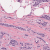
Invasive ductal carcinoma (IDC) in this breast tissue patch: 1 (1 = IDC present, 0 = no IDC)